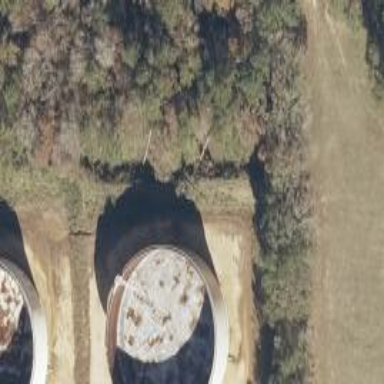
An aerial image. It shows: Storage tank which is man-made and housed in building.